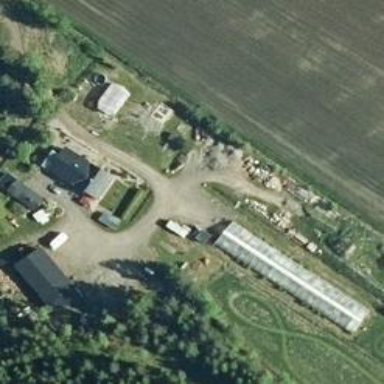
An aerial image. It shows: Farm.